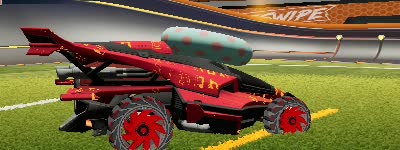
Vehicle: aftershock